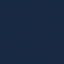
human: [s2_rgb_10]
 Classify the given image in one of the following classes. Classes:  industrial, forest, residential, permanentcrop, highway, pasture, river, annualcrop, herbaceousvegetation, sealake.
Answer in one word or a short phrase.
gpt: SeaLake